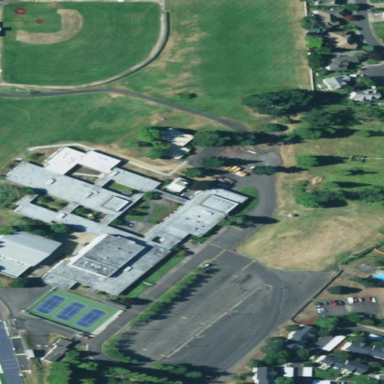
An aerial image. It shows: School.